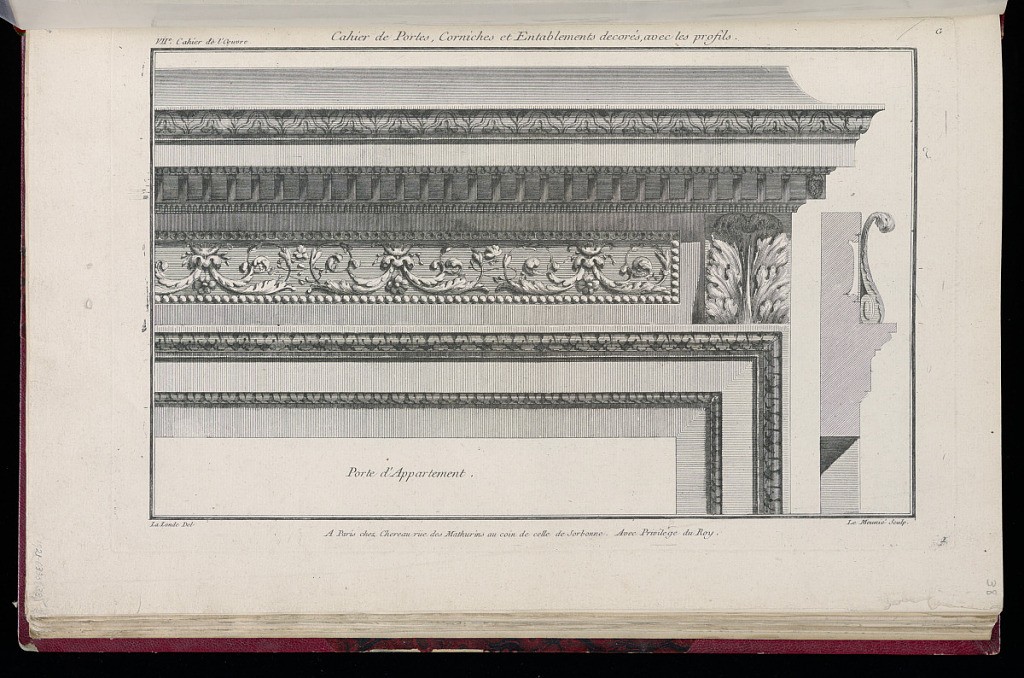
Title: Porte d'Appartement
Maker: Richard de Lalonde, French, active 1780–96
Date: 1785-1788
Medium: Etching on off-white laid paper
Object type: Print
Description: Apartment door design with lamb tongue ornamented cornice, and molding with fluting, bead course, scrolling leaf, and lamb's tongue decoration. The profile contours of the door is shown at the right. The plate is signed and numbered.